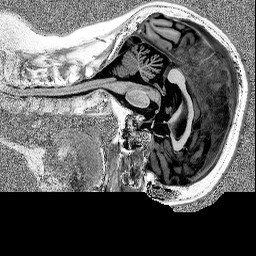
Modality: MP2RAGE
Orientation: sagittal
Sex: female